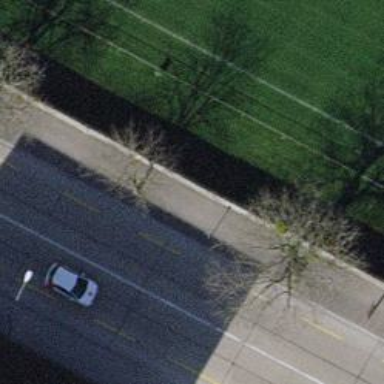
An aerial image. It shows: Beautiful avenue lined with deciduous broadleaved trees.